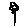
Label: flower